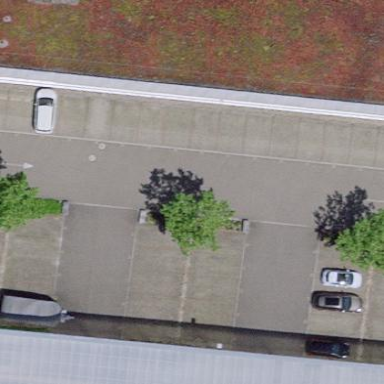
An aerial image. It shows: Parking area with surface.